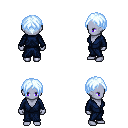
a pixel art fantasy rpg character, female body template, dark elf, purple skin, blue robe, metal pants, white cyan parted hairstyle, four views (front, back, left, right), 2x2 character sprite sheet, small pixel art, hard edges, no anti-aliasing